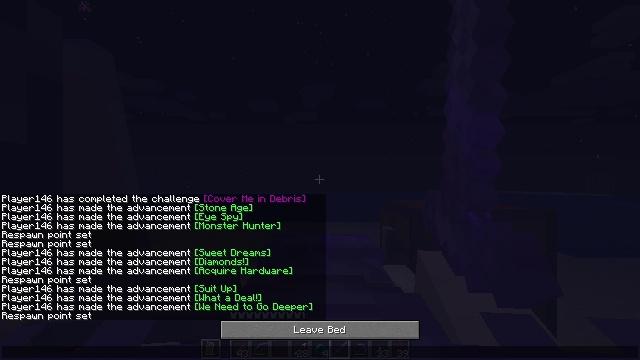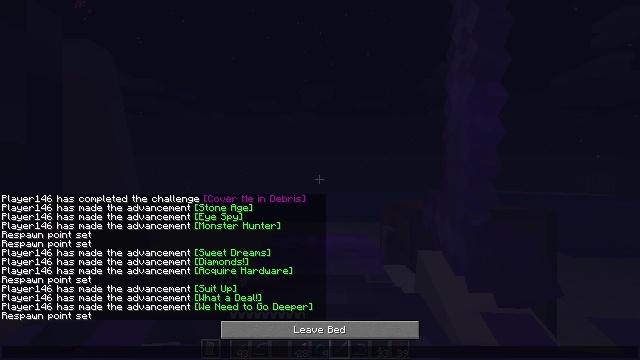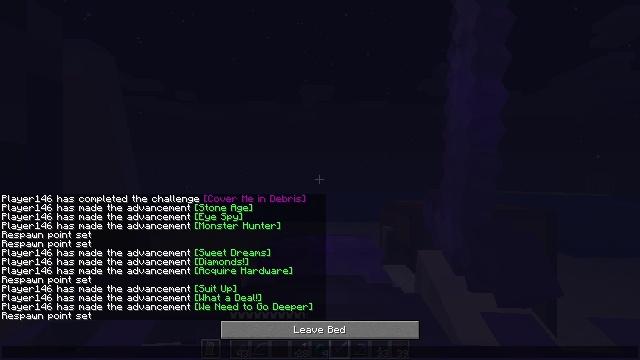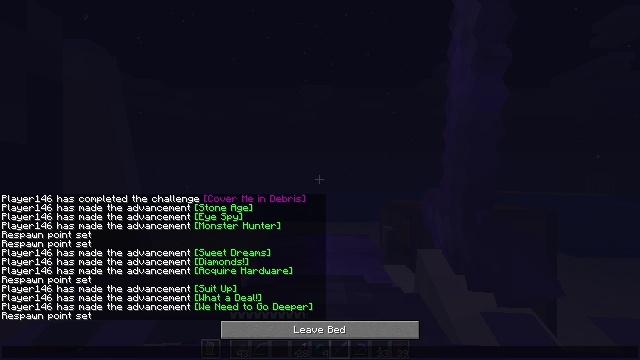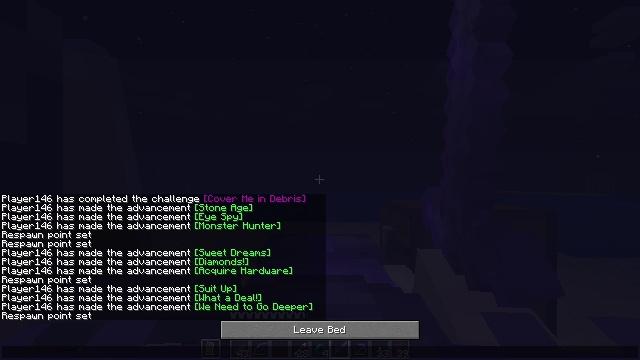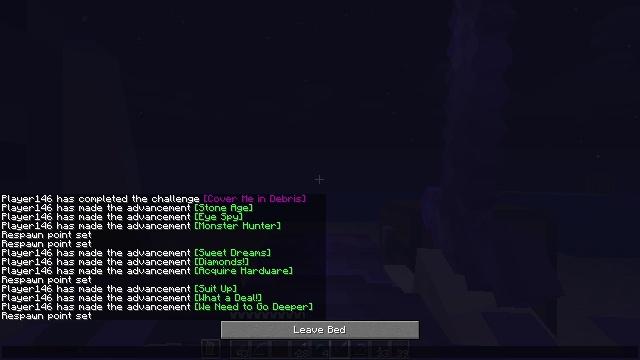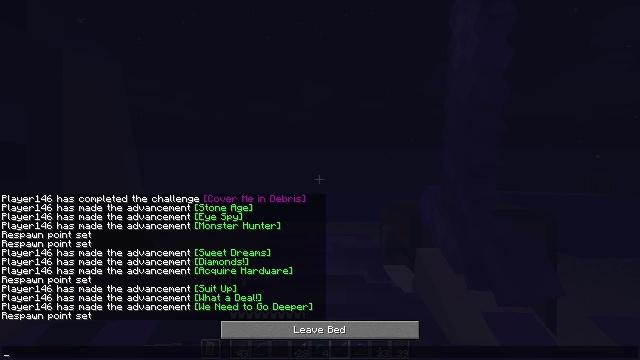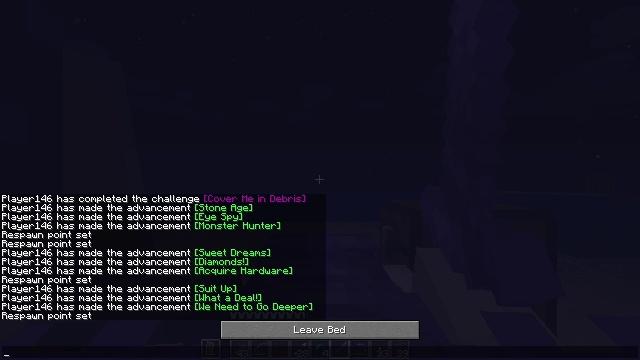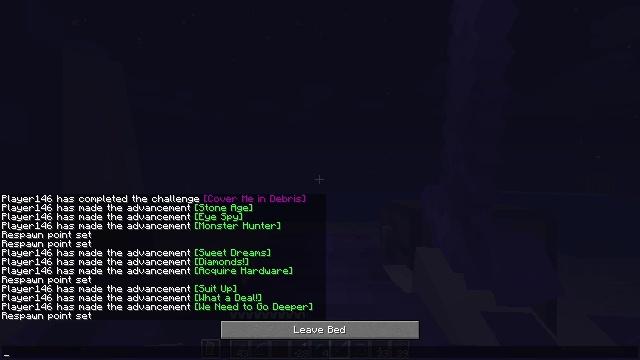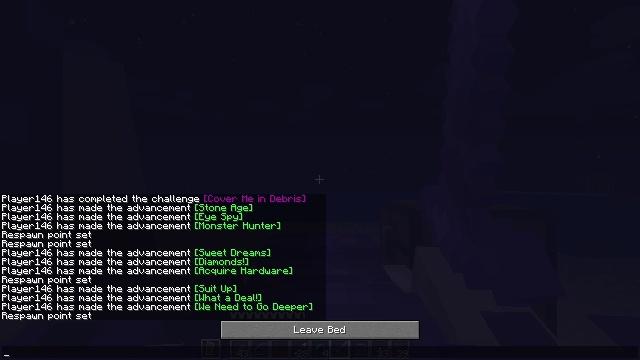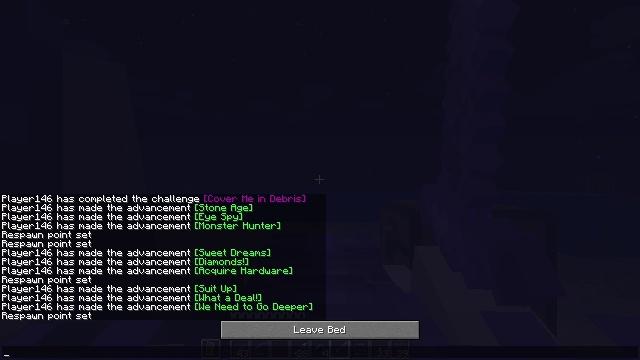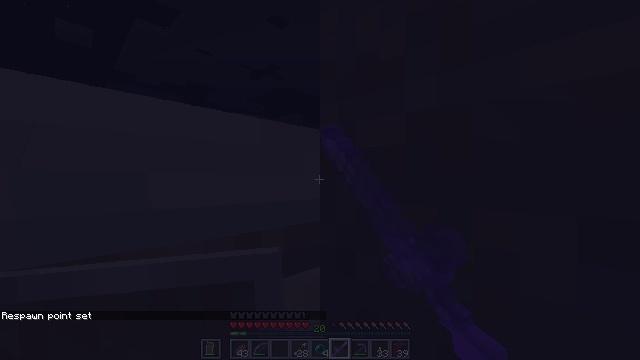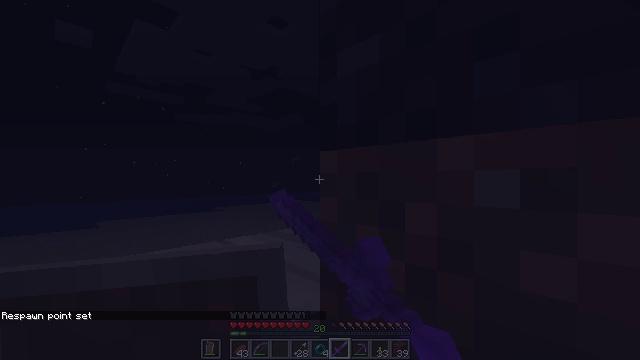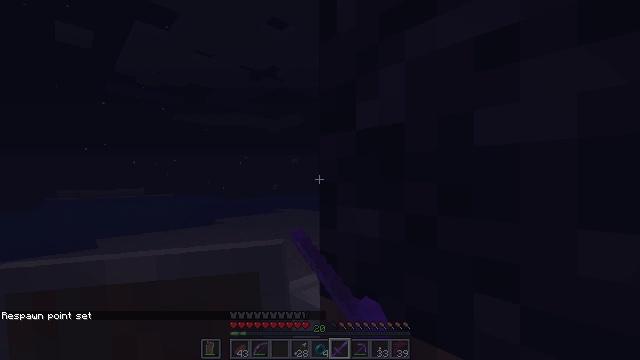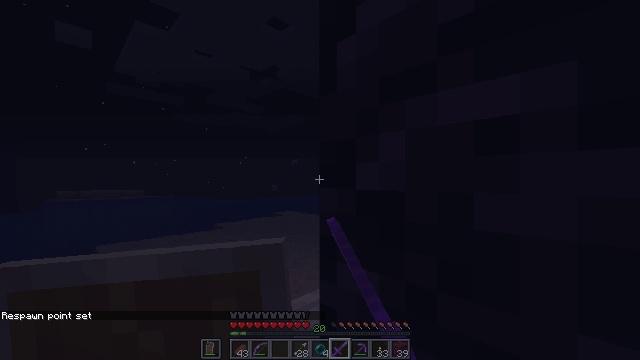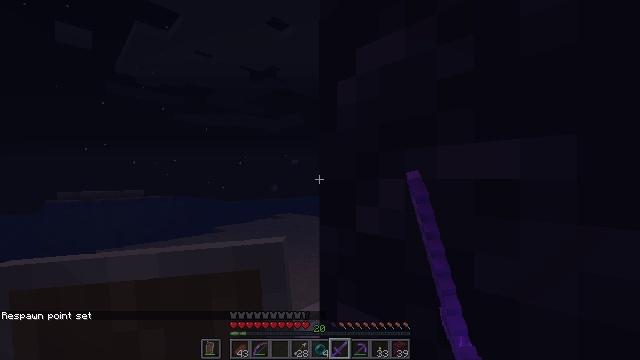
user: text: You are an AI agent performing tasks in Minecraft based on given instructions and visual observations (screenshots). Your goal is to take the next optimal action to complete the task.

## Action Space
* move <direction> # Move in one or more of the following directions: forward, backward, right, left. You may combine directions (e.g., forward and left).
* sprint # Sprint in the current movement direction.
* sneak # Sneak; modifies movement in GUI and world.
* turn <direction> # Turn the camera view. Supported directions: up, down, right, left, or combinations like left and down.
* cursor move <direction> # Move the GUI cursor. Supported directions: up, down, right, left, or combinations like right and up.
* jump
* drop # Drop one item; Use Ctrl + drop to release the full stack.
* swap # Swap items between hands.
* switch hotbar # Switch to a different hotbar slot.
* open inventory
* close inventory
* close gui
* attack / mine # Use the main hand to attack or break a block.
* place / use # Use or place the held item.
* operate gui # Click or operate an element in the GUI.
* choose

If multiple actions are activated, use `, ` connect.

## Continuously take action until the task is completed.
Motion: motion action
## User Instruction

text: Use blaze rods to make blaze powder.
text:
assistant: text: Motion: no_op
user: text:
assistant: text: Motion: no_op
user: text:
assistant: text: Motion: no_op
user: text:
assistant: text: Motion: no_op
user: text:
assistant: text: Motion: no_op
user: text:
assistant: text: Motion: no_op
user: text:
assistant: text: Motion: no_op
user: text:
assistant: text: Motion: no_op
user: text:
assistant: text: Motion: no_op
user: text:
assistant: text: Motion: no_op
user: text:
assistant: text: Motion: no_op
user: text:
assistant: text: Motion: no_op
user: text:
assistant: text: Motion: no_op
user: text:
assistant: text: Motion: no_op
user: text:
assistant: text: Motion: no_op
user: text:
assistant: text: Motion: no_op
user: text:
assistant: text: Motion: no_op
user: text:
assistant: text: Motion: no_op
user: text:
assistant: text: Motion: no_op
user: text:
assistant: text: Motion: no_op
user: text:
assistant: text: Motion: no_op
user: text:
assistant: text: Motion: no_op
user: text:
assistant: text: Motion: no_op
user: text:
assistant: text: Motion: no_op
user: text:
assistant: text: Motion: no_op
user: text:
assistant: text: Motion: no_op
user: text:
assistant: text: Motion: no_op
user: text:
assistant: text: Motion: no_op
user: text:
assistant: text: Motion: no_op
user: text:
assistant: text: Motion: no_op